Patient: sex M, age 28
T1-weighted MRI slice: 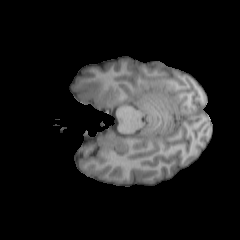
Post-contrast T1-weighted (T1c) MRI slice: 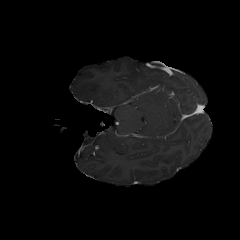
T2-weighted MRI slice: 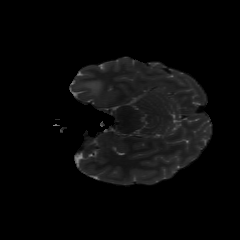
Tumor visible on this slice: yes
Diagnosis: Astrocytoma, IDH-mutant
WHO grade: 2